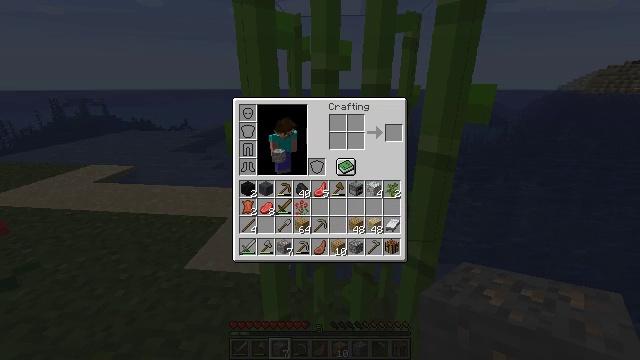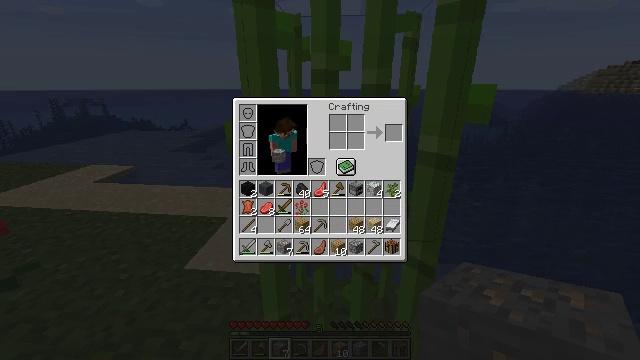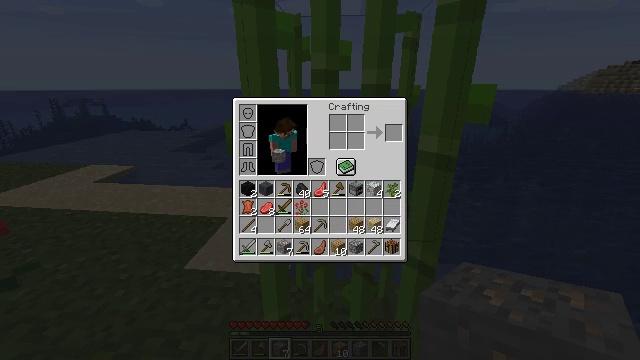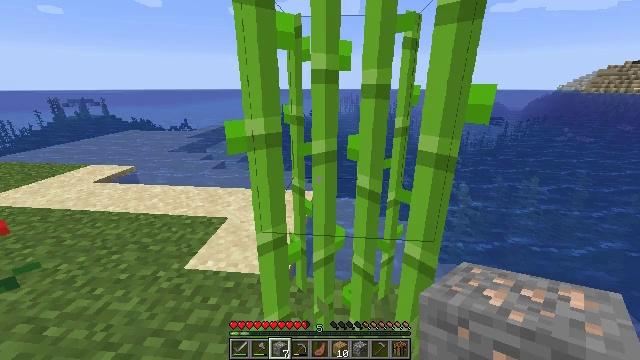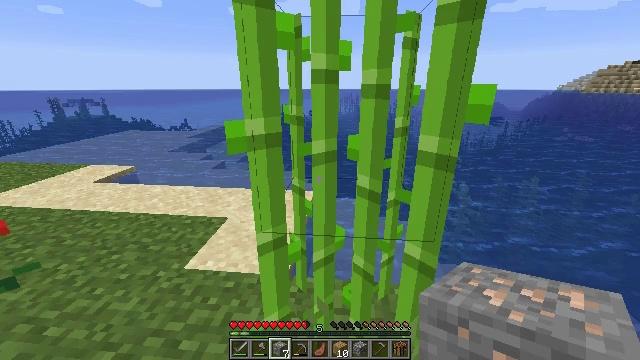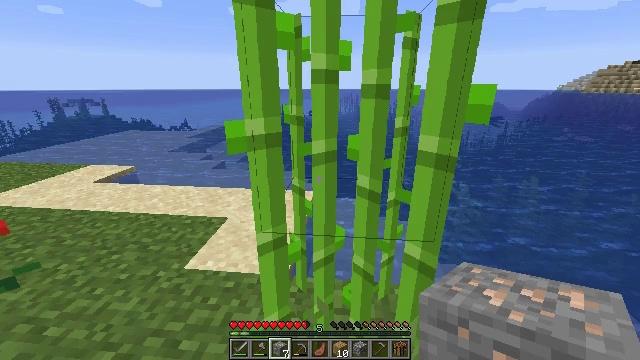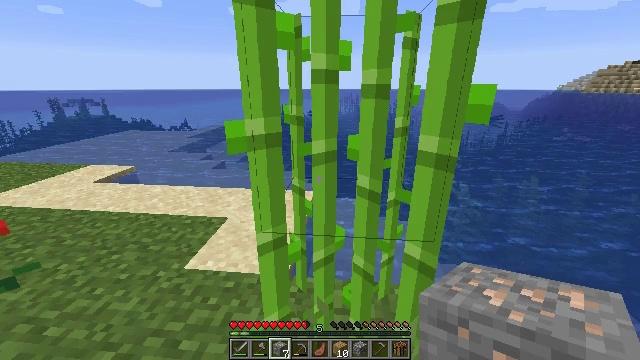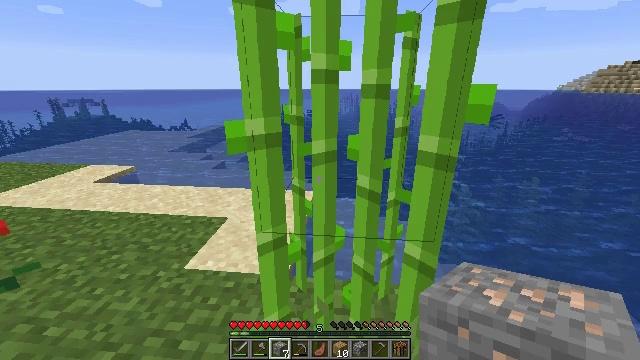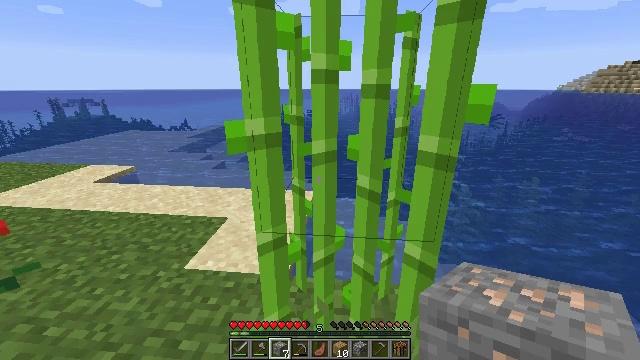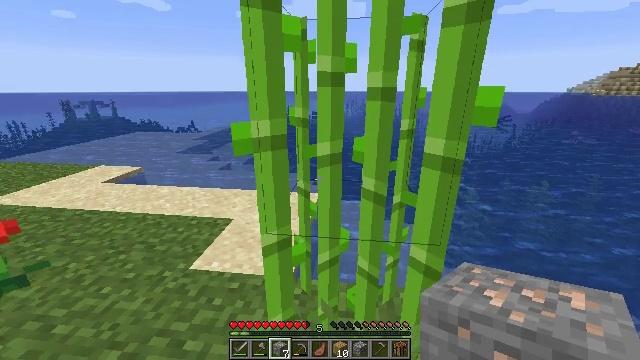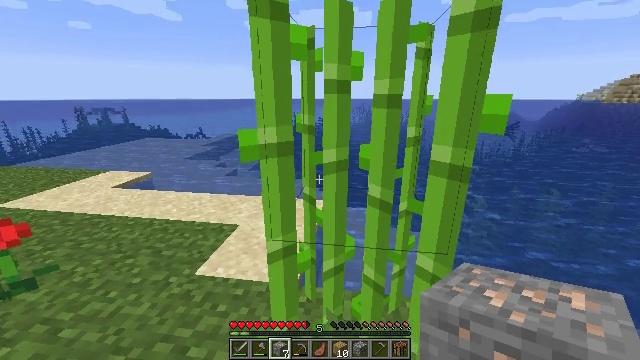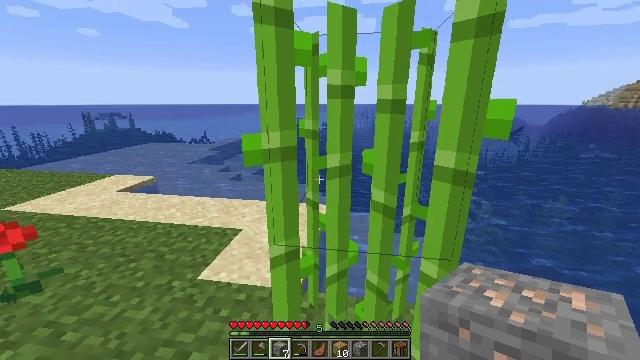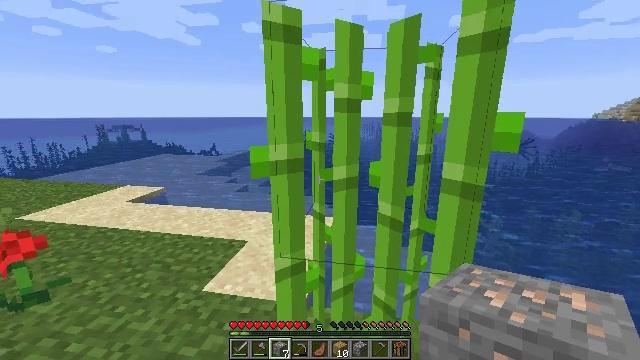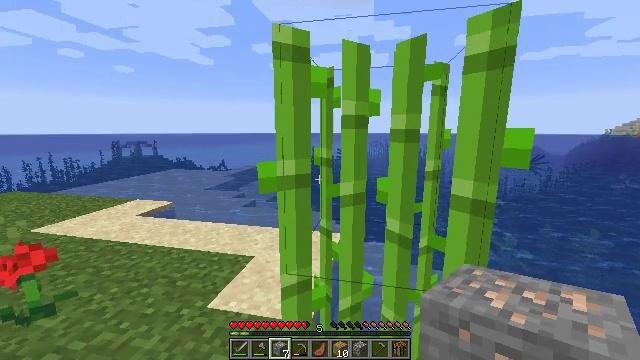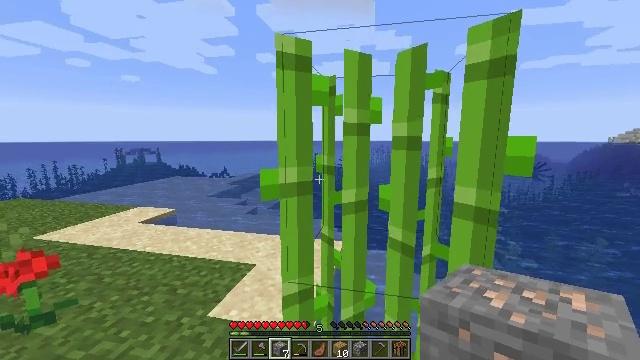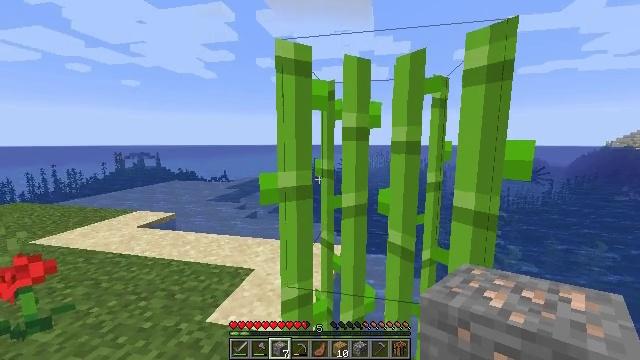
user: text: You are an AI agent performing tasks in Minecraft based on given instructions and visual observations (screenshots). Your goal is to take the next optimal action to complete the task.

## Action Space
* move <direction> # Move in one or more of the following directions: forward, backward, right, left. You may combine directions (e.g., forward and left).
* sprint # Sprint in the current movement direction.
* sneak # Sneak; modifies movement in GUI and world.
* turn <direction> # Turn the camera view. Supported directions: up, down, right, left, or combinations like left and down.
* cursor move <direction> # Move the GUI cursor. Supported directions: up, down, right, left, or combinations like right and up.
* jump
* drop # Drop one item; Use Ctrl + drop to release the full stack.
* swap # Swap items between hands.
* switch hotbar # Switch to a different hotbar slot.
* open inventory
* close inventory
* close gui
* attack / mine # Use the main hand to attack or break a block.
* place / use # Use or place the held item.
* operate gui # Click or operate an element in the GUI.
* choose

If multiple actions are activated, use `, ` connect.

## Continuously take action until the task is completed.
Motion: motion action
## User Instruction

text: Mine the sugar cane near rivers.
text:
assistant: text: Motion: no_op
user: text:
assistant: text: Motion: no_op
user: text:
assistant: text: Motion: close inventory
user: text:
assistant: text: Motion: close inventory
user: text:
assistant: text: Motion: close inventory
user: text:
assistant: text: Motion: close inventory
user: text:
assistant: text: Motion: close inventory
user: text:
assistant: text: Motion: no_op
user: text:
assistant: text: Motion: turn left
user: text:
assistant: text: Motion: turn left and up
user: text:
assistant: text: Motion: turn up
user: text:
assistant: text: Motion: turn left and up
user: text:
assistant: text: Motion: turn left and up
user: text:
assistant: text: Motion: turn up
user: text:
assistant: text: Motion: no_op
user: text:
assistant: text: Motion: turn right
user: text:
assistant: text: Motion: turn right
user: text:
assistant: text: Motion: turn right
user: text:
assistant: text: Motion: no_op
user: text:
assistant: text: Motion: no_op
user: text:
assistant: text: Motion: no_op
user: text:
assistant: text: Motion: no_op
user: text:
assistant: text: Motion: no_op
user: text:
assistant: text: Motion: no_op
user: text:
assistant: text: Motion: no_op
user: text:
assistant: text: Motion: no_op
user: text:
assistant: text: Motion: no_op
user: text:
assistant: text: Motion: no_op
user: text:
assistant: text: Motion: no_op
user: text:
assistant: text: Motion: no_op